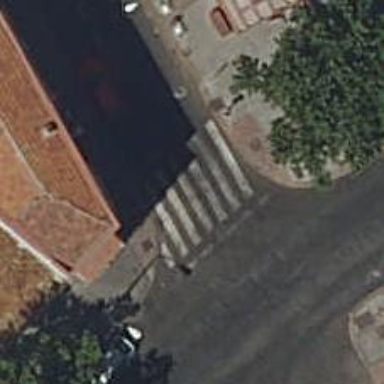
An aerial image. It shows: Crossing road.